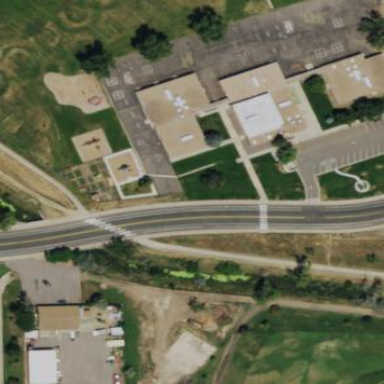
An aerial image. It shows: Asphalt schoolyard.